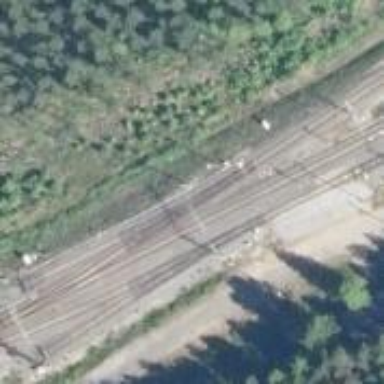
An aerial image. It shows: Electrified rail siding with contact line.